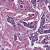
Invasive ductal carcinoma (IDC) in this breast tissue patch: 1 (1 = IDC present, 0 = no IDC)